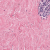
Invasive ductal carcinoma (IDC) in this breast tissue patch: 0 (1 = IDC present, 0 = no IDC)